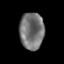
Tissue: prostate
Cell type: T cells
Senescence score: 0.3621
Nuclear area (px): 882
Mean DAPI intensity: 116.051